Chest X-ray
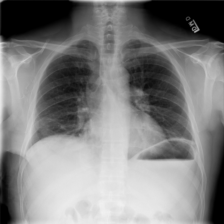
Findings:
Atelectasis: positive
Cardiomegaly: negative
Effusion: negative
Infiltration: negative
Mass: negative
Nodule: negative
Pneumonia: negative
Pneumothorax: positive
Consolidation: negative
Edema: negative
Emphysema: negative
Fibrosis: negative
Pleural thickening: negative
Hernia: negative